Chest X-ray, AP view. Patient: 76 years old, sex F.
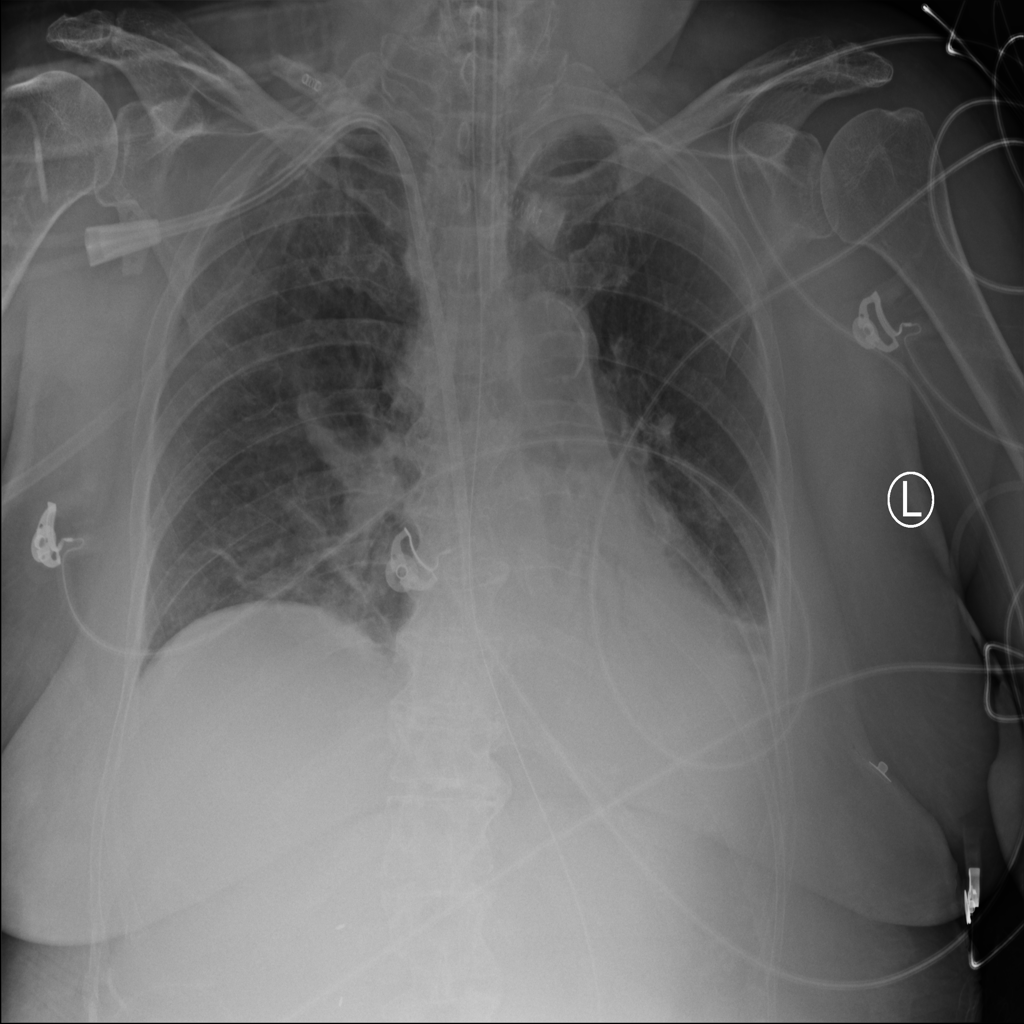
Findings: Atelectasis, Consolidation, Infiltration